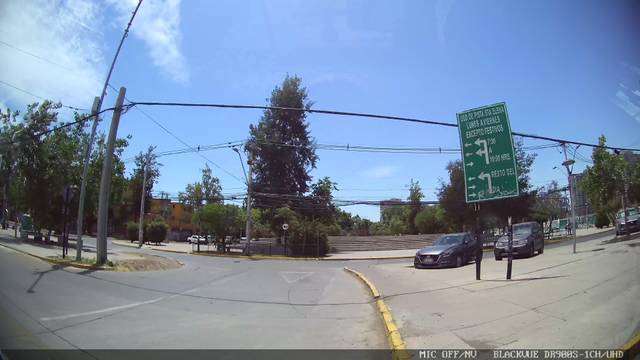
Region: Chile
Coordinates: -33.475, -70.626